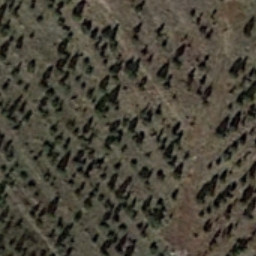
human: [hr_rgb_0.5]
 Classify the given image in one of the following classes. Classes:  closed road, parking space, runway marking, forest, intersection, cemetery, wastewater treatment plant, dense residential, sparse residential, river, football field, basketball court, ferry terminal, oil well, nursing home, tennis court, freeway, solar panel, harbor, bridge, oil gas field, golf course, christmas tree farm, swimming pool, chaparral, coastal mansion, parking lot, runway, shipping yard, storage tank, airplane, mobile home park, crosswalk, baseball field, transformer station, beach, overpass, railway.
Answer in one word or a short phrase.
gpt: christmas tree farm